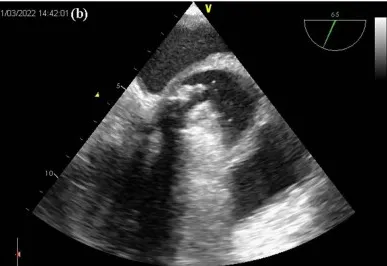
TEE. The picture shows the prosthetic aortic valve incompetence. Multiple vegetations are present in the valve frame ascending aortic wall, the largest vegetation is 28 mm x 11 mm with an obvious range of motion. There is an obvious dilation of the ascending aorta whose internal diameter is approximately 64 mm, accompanied by a thickening of the wall whose thickness is approximately 6.6 mm. There is mild regurgitation of the mitral and tricuspid valves. TEE-short axis of the aorta.
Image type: radiology (ultrasound)